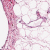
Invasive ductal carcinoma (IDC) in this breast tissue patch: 0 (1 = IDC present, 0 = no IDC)